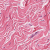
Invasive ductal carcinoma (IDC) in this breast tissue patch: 0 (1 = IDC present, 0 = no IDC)